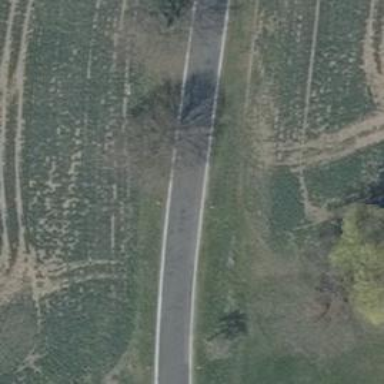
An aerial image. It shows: Secondary road with asphalt surface.